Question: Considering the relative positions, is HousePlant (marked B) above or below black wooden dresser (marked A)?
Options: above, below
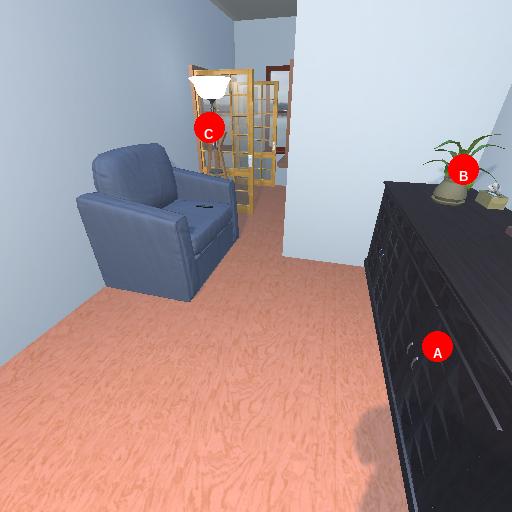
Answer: above